Brain MRI, t1w sequence, axial 2D slice.
Patient: age 34, sex M, weight 95 kg, height 1.95 m
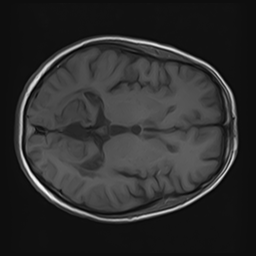